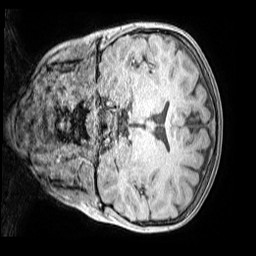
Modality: MP2RAGE
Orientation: coronal
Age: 11
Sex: female
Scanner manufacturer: siemens
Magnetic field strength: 3 T
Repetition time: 4 s
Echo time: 0.00299 s